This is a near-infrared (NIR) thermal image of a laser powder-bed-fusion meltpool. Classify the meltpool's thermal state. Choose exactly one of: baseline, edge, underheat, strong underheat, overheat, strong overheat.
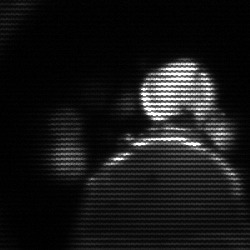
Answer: edge